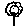
Label: flower